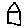
Label: house